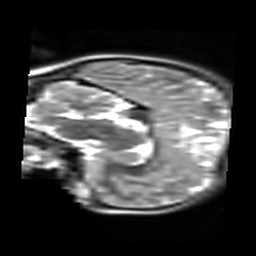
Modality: T2w
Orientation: sagittal
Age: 8
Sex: female
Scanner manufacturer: siemens
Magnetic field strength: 3 T
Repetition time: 6.8 s
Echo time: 0.084 s